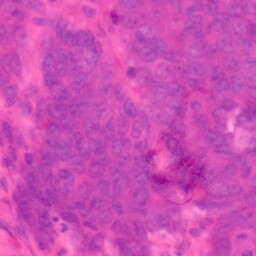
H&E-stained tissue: Colon